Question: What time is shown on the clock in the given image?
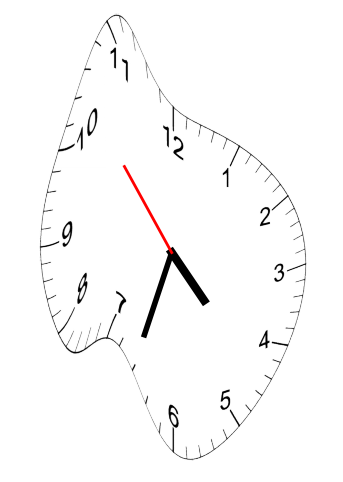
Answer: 04:32:53